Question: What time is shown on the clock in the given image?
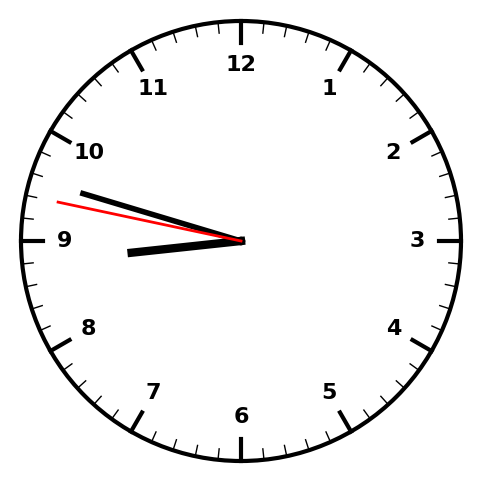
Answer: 08:47:47